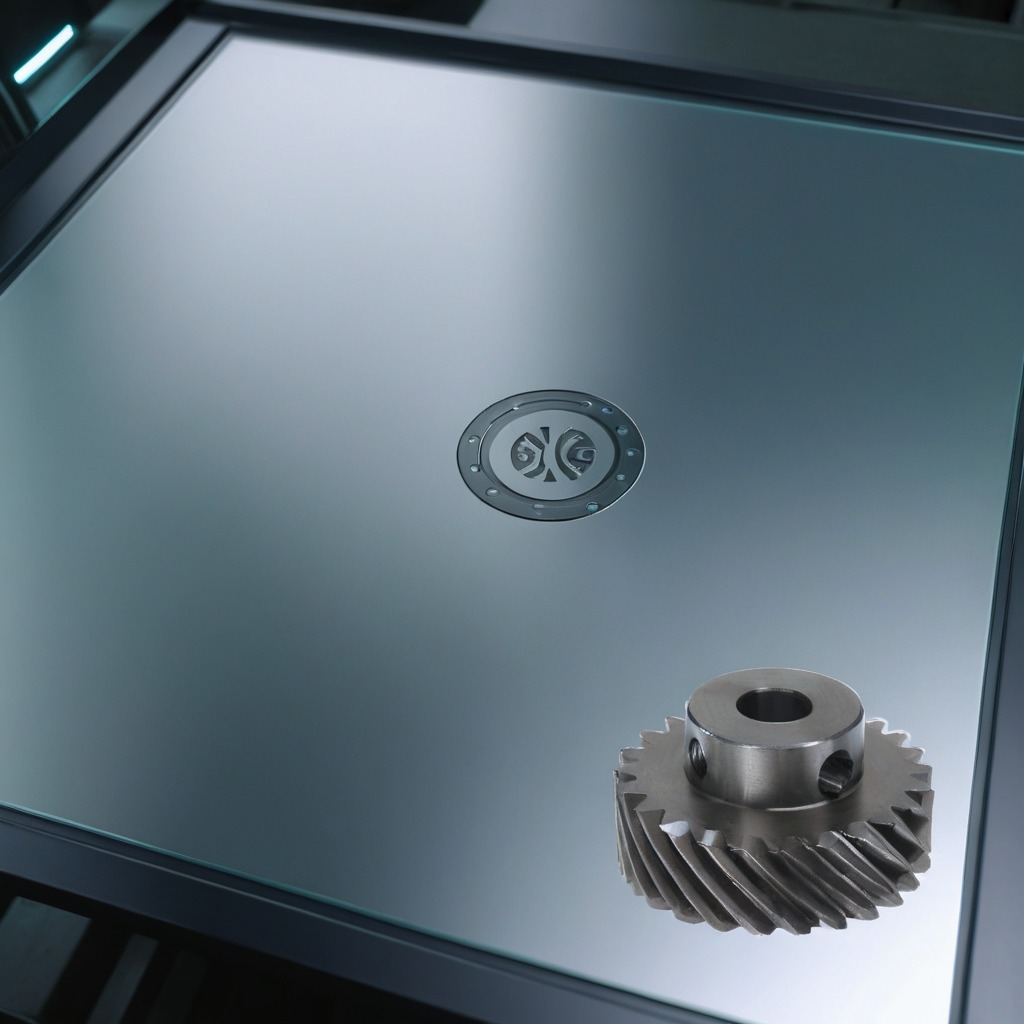
A steel gear with teeth is lying on the metal table in a machine shop under fluorescent lights.